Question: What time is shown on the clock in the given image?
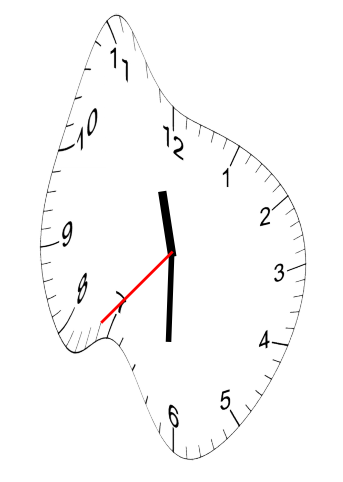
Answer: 11:30:37